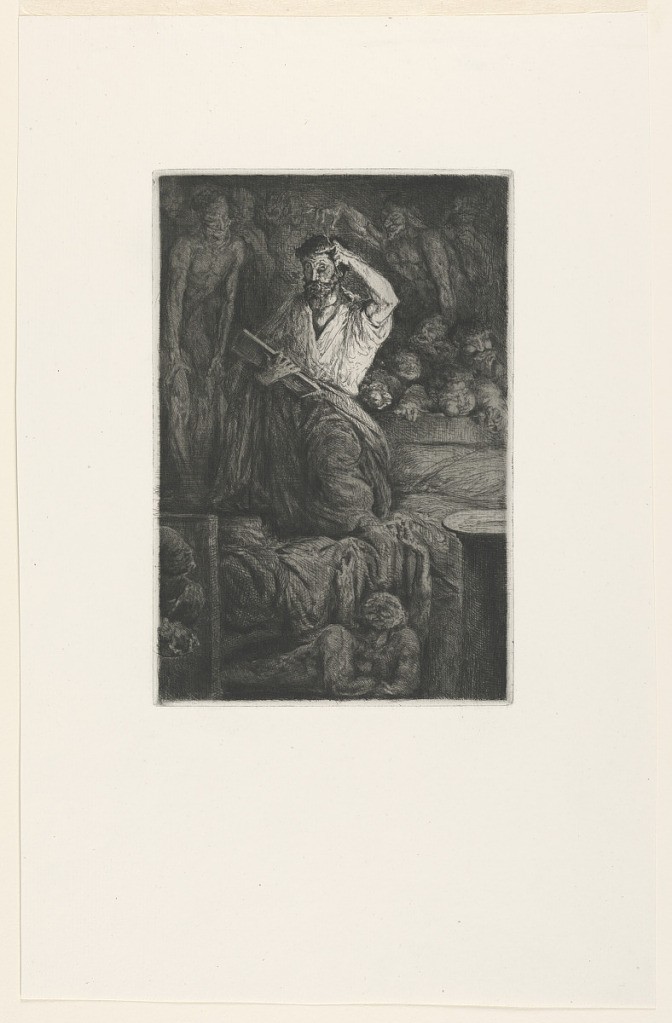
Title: A nightmare
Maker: François-Nicolas Chifflart, French, 1825 - 1901
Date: ca. 1860
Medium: Etching in black ink on white paper
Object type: Print
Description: Vertical rectangle. A man sits holding a book and in a dream; demons are around him.